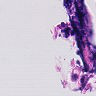
Metastatic tissue present: no